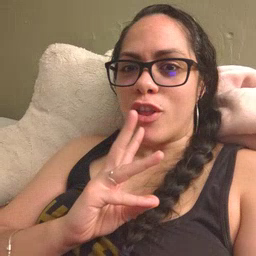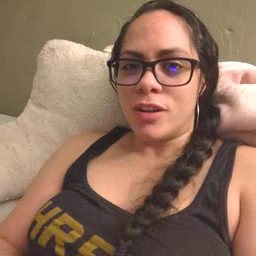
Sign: water